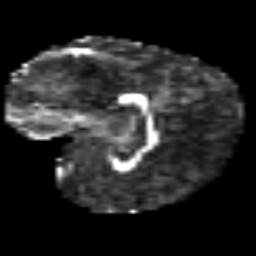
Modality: FA
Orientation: sagittal
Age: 40
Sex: female
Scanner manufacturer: siemens
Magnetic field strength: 3 T
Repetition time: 6.1 s
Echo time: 0.101 s